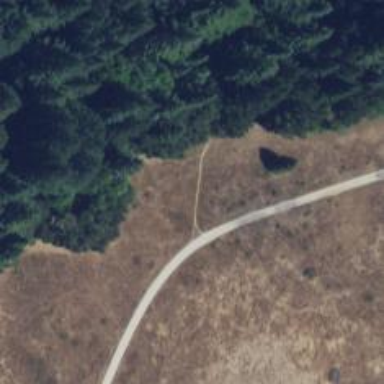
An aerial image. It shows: Path.